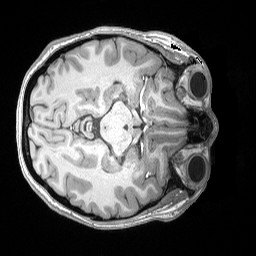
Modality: T1w
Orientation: axial
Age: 21
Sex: female
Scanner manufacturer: siemens
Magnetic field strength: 3 T
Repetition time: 2.2 s
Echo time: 0.00169 s